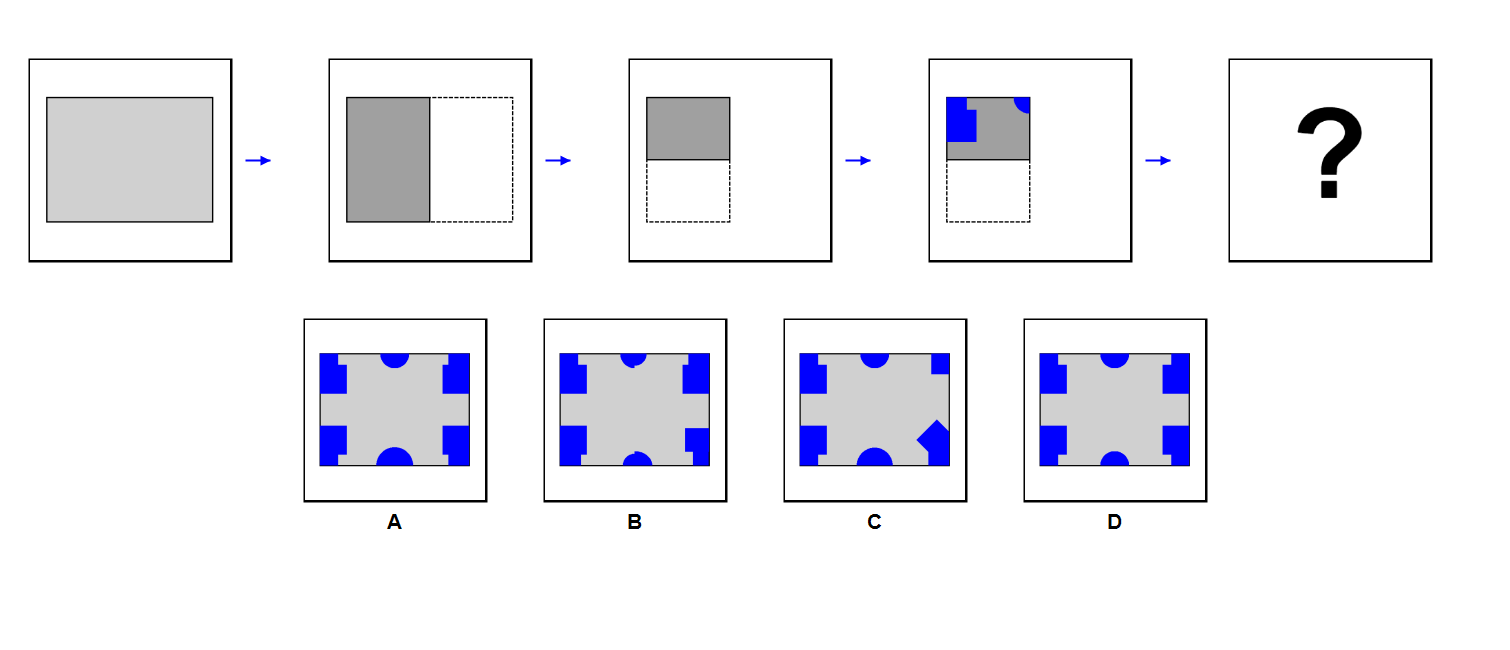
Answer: D